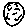
Label: moon